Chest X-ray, PA view. Patient: 38 years old, sex F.
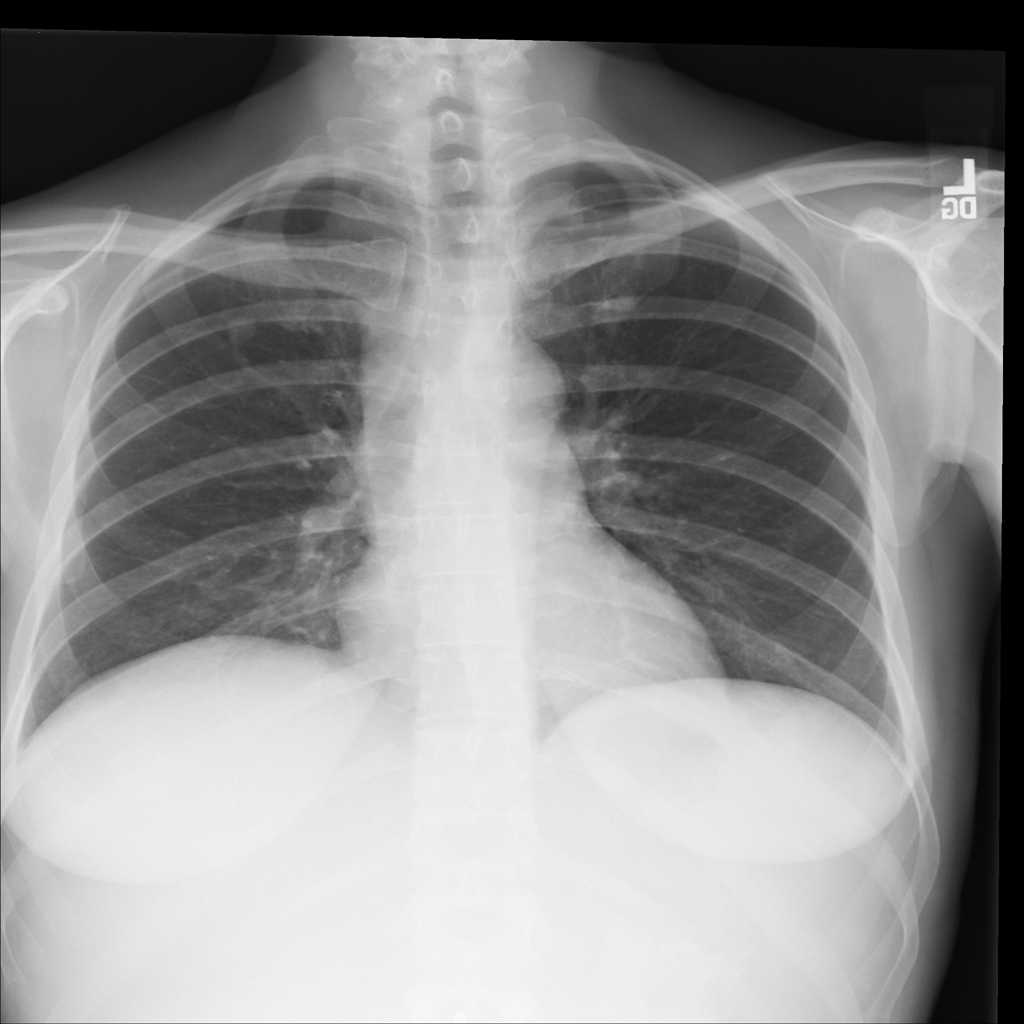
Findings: Nodule